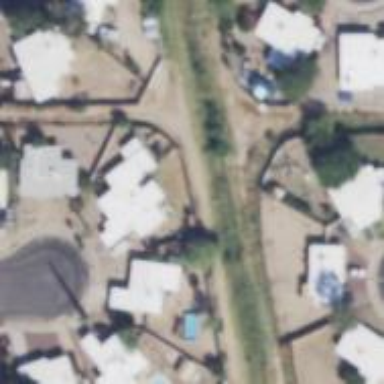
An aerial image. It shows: Alley classified as service road.